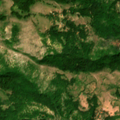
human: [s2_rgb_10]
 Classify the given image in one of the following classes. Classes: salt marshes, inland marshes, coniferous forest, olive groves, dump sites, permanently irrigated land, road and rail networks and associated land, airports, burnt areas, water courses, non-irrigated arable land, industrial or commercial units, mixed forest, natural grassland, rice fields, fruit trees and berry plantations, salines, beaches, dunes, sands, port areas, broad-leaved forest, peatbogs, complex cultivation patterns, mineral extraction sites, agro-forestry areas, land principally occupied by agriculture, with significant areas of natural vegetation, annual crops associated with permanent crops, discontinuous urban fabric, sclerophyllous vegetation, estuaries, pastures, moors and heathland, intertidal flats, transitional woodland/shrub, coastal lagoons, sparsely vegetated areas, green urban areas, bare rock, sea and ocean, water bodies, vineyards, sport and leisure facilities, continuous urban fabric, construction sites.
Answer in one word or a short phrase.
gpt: land principally occupied by agriculture, with significant areas of natural vegetation, broad-leaved forest, transitional woodland/shrub